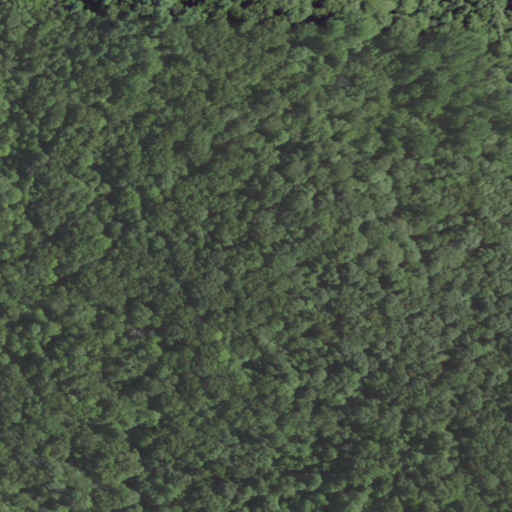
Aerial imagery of mountain in New York named Fox Hill containing deciduous forest and evergreen forest